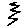
Label: zigzag